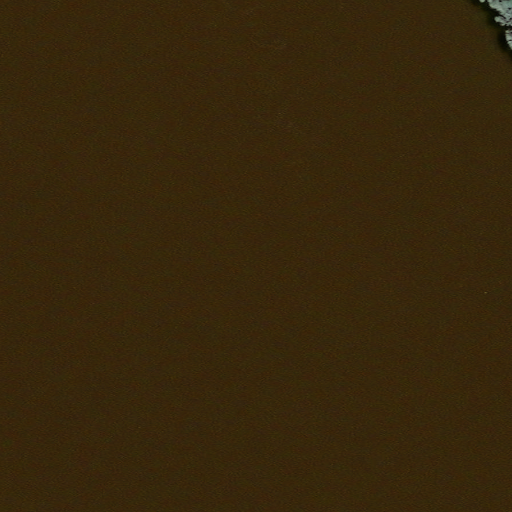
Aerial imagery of island in Alaska named The Brothers containing only unknown